Question:
Image on the left what I want, on the right what I keep getting. Here is my code;
goo.gl/rnhJ7
'''
<div id="butterbox">
<div id="btrlwh">
<div id="btrlan">
<div id="btrlbx">
</div>
</div>
</div>
</div>
div#butterbox {position:absolute;}
#btrlwh {background:url(/wp-content/themes/bliss/images/butterfly/leftwhite.gif) no-repeat;width:52px;height:50px;position:relative;right:75px;top:64px;padding:14px 0 0 2px;}
#btrlan {background:url(/wp-content/themes/bliss/images/butterfly/leftd.gif) no-repeat;width:52px;height:50px;z-index:999;}
#btrlan:hover {background:url(/wp-content/themes/bliss/images/butterfly/left.gif) no-repeat; }
#btrlbx {width:81px;height:58px;position:relative;top:15px;left:25px;border:1px solid #FFF;background-color:#8ad1e3;z-index:9;}
'''
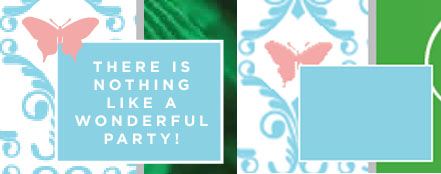
Answer: Try
'''
#btrlbx {visibility:hidden}
#btrlan:hover #btrlbx {visibility:visible}
'''